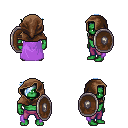
a pixel art fantasy rpg character, male body template, orc, green skin, lavender cape, magenta pants, white cyan pixie cut hairstyle, cloth hood, shield, four views (front, back, left, right), 2x2 character sprite sheet, small pixel art, hard edges, no anti-aliasing